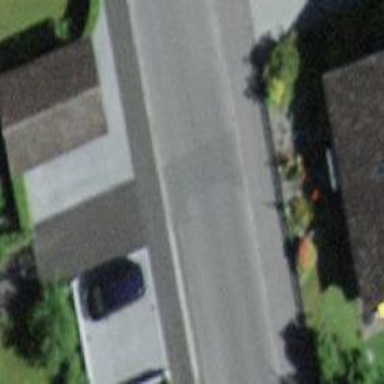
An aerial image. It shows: Alleyway designated as service road.